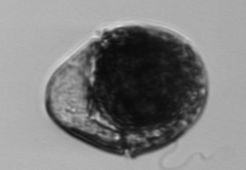
Label: Gyrodinium